Question: Is there a way to increase ylim of the facets by a certain percentage so my labels fit in nicely?
At the moment the very small bars will have a half cut off label above them. When I use hjust I have the same problem on the top of the large bars.

Here's my code so far:
'''
ggplot(test, aes(x=YEAR, y=(value), fill=variable)) +
labs(title="Test", x=NULL, y="Total", fill=NULL) +
geom_bar(stat="identity"), position="stack") +
facet_grid(variable ~., scales="free") +
theme(legend.position = "none") +
geom_text(aes(x=YEAR, y=(value), label=value), size=3)
'''
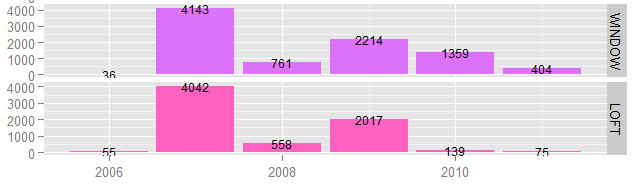
Answer: You can use 'expand' in 'scale_y_continuous' to add some space at the top and bottom:
e.g.
'''
ggplot(test, aes(x=YEAR, y=(value), fill=variable)) +
labs(title="Test", x=NULL, y="Total", fill=NULL) +
geom_bar(stat="identity"), position="stack") +
facet_grid(variable ~., scales="free") +
theme(legend.position = "none") +
geom_text(aes(x=YEAR, y=(value), label=value), size=3)+
scale_y_continuous( expand = c( 0.05 , 0.05 ) )
'''
This will add a small amount of space at the top and bottom of the y-scale. Make it bigger for more space and 0 to trim axes exactly at the range of the data.
For dscrete scales it works in much the same way:
'''
scale_y_discrete( expand = c( 0.05 , 0.05 ) )
'''
An extreme example (since I don't have access to your data):
'''
mm <- ddply(mtcars, "cyl", summarise, mmpg = mean(mpg))
ggplot(mm, aes(x = factor(cyl), y = mmpg , fill = factor(cyl))) +
geom_bar(stat = "identity") +
geom_text( aes( label=c("RED","GREEN","BLUE" ) ), size = 15 )+
scale_y_continuous( expand = c(0.5,0.5) )
'''